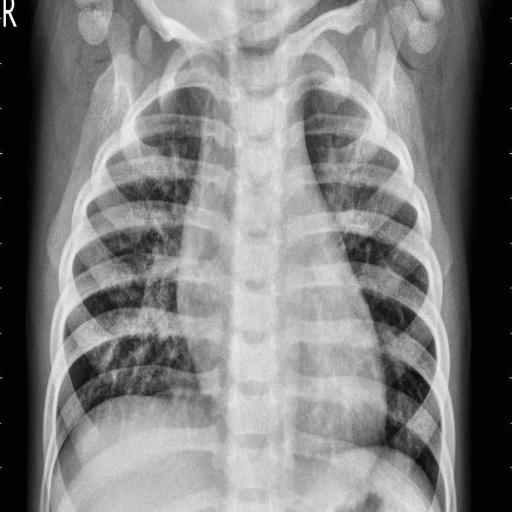
Finding: PNEUMONIA